Interaction volume radius: 10 \u00c5
Interaction volume height: 10 \u00c5
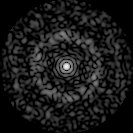
Disorder parameter: 0.832